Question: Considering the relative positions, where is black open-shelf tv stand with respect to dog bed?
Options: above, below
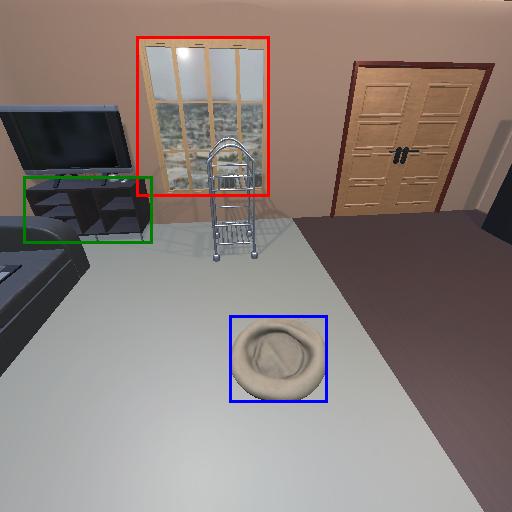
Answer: above